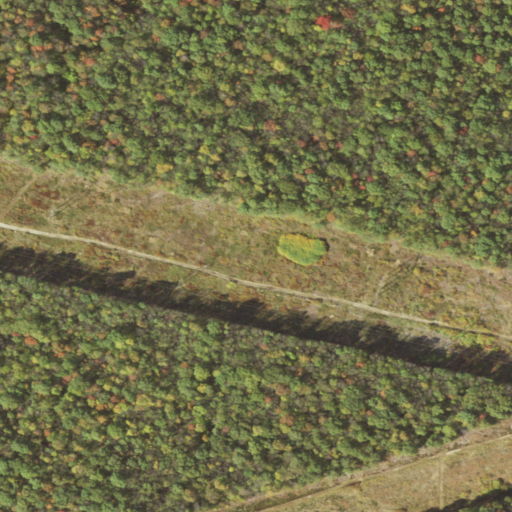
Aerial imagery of mountain in Pennsylvania named Rager Mountain containing deciduous forest, grassland, and pasture